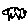
Label: cloud